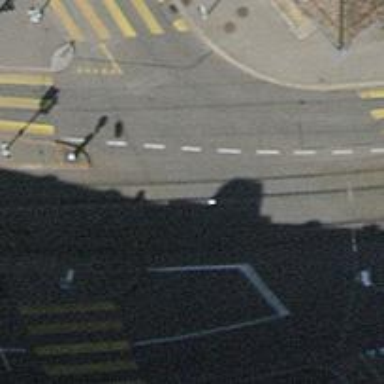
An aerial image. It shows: Tram level crossing on the railway.